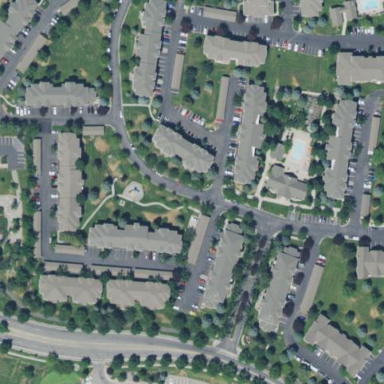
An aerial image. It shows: Residential area with apartments.